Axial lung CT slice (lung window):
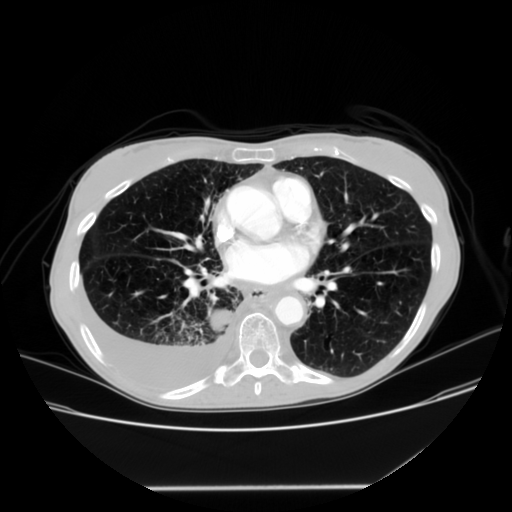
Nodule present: yes
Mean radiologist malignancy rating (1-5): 2.5